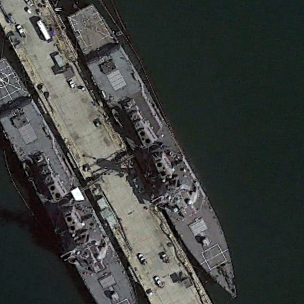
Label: destroyer